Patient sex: M
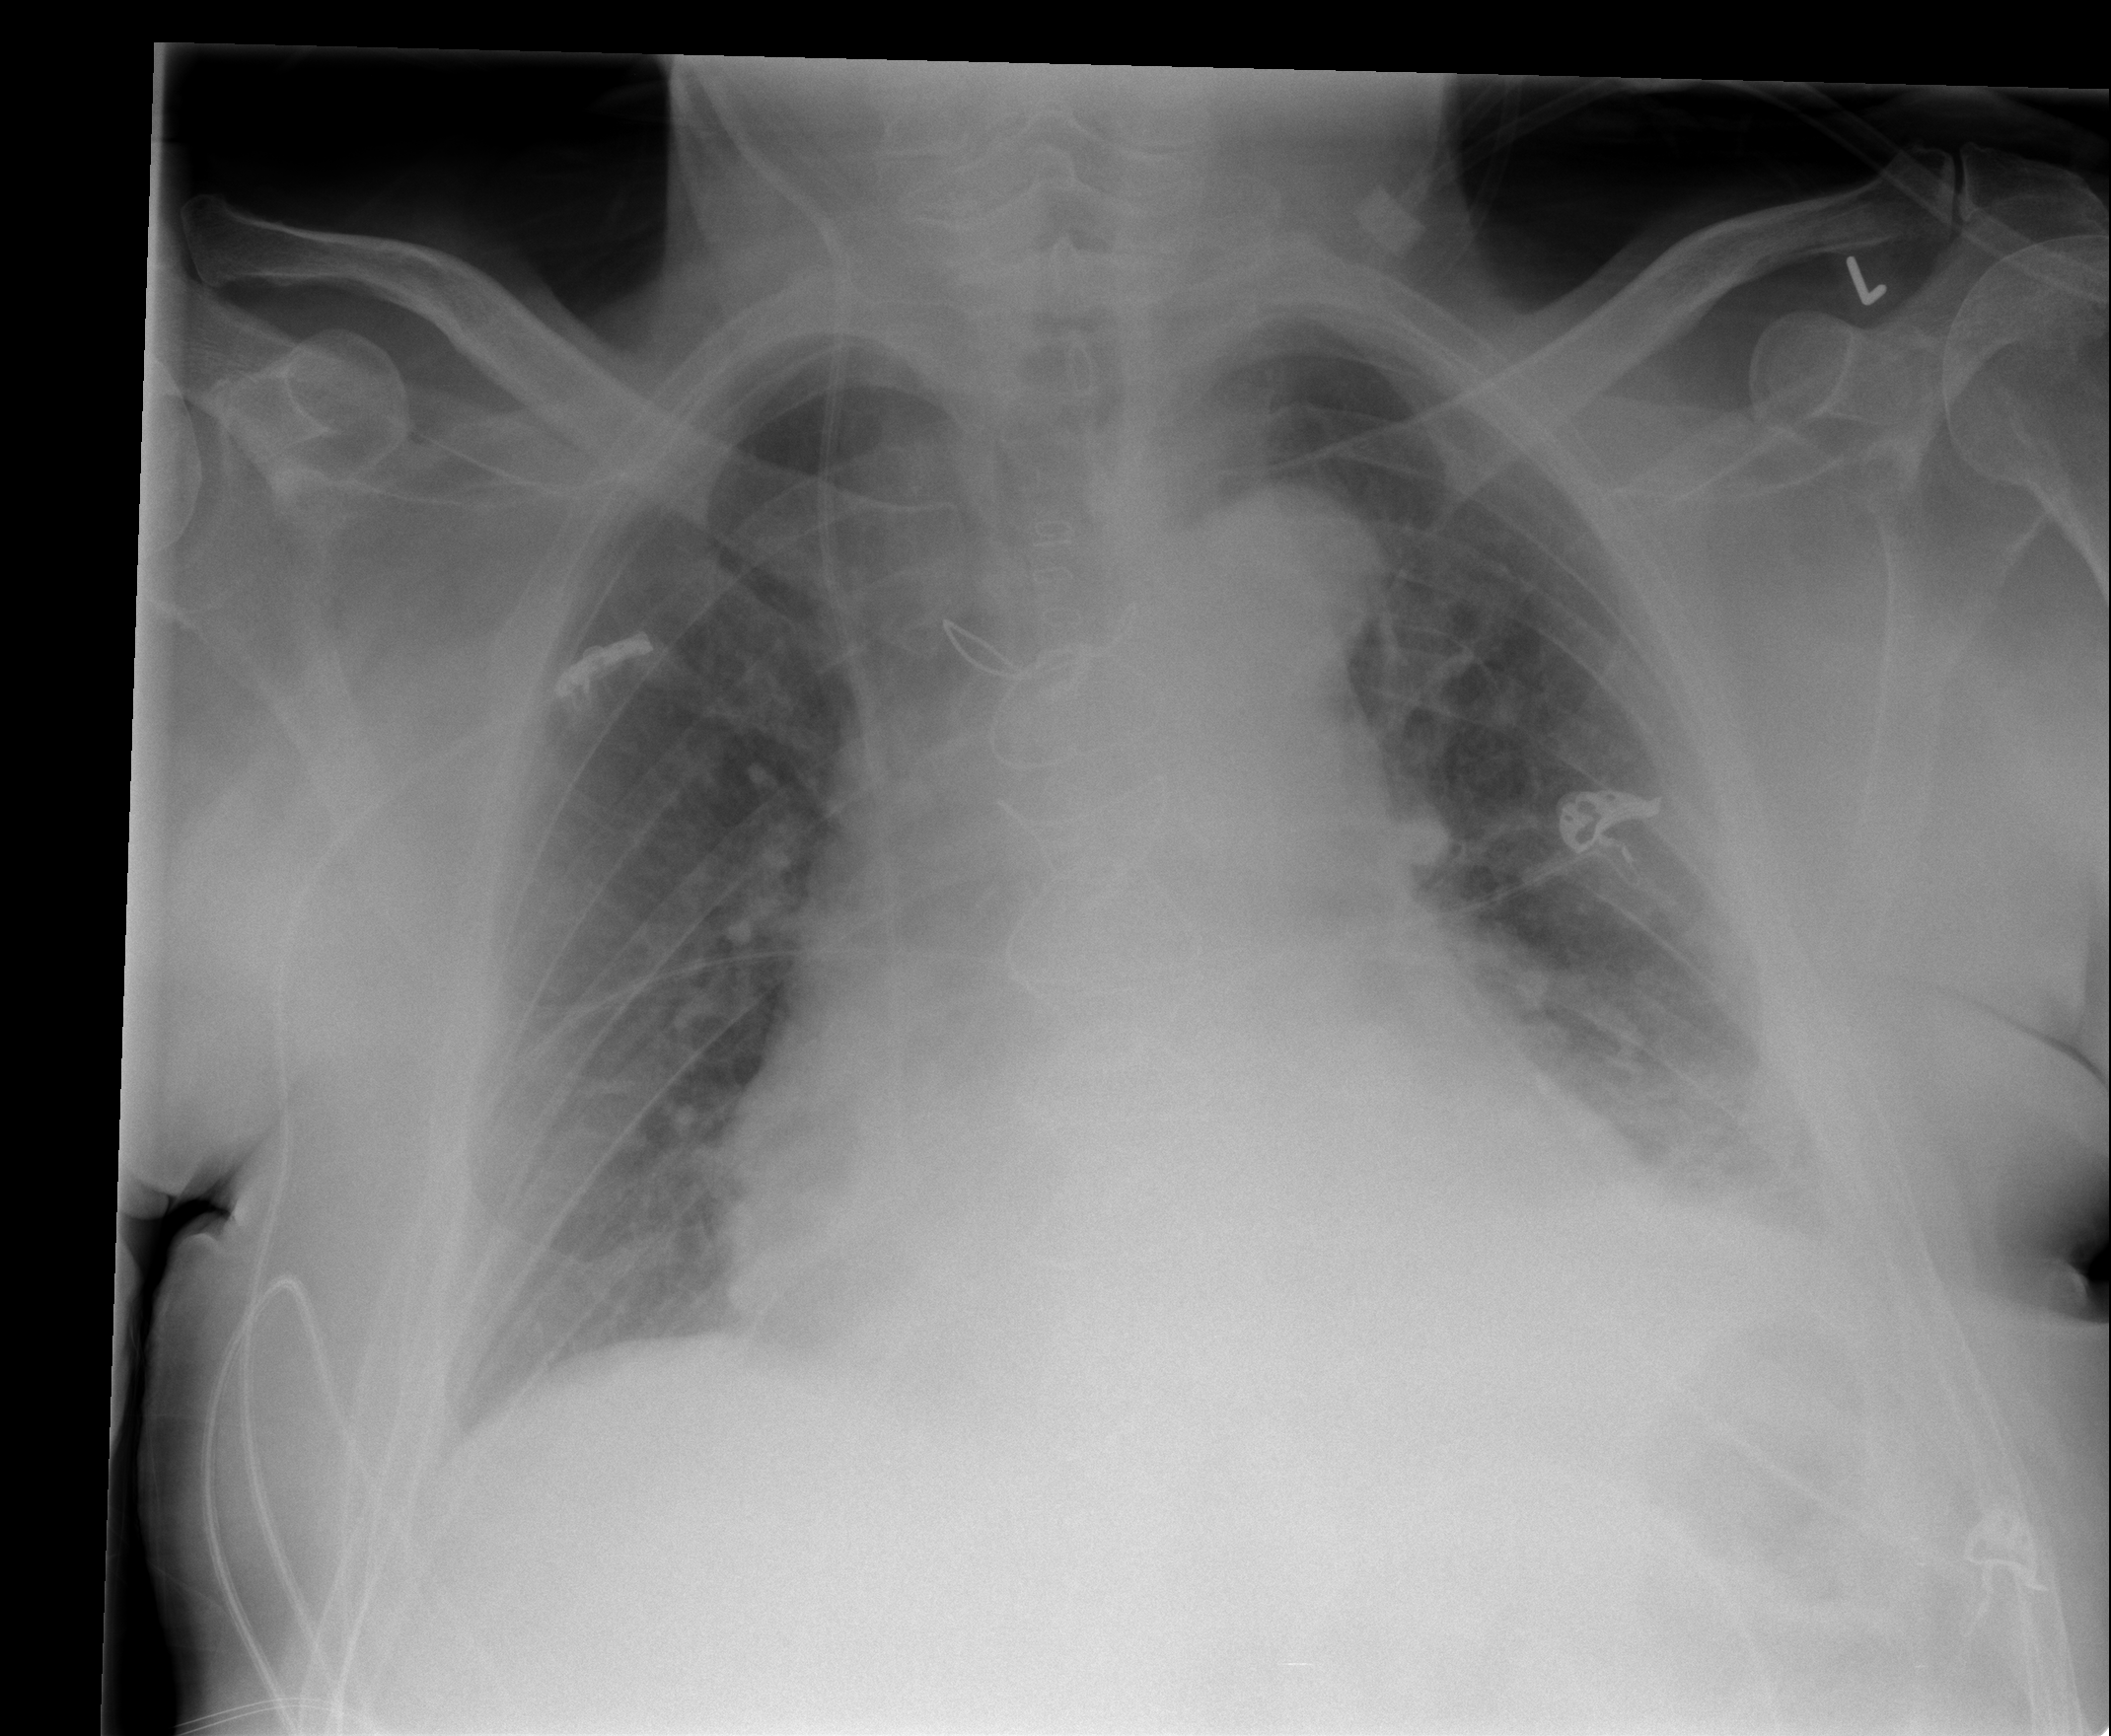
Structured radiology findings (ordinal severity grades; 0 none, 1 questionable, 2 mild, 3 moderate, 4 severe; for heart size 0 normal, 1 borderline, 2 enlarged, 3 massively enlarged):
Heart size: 2
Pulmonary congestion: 1
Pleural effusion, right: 1
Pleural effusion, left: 2
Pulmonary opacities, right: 0
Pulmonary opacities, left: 0
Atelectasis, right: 1
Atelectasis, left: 2